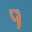
Label: 9